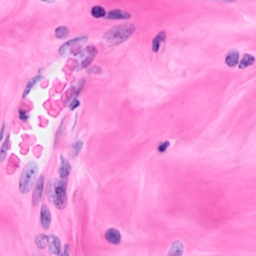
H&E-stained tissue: Breast